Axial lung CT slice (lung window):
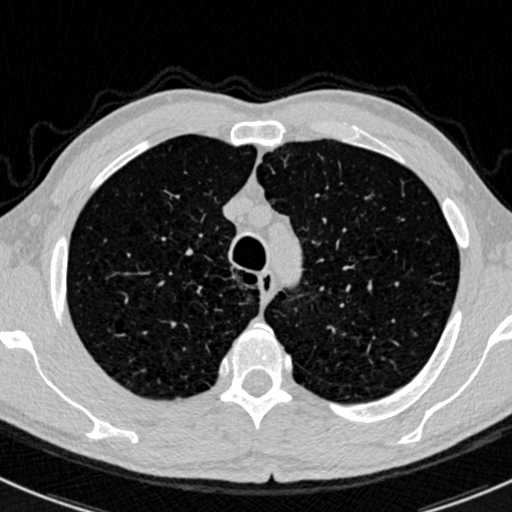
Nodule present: no